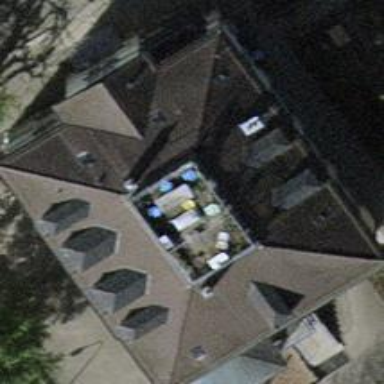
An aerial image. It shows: School building.